Aerial crown-view tile of a tropical tree (Barro Colorado Island, Panama), acquired 20250616:
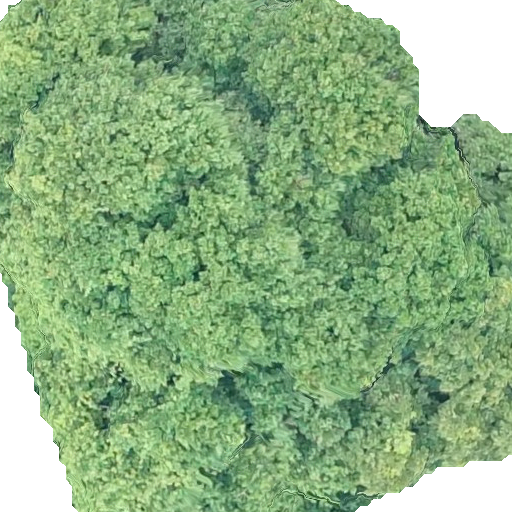
Species: Prioria copaifera
GBIF accepted scientific name: Prioria copaifera
Crown area: 404.258 m²